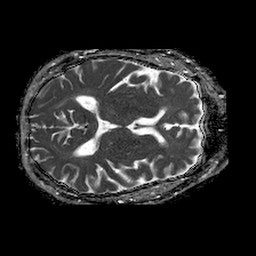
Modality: ADC
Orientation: axial
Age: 63
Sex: male
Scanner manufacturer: philips
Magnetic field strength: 1.5 T
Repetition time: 4.6 s
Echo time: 0.08528 s